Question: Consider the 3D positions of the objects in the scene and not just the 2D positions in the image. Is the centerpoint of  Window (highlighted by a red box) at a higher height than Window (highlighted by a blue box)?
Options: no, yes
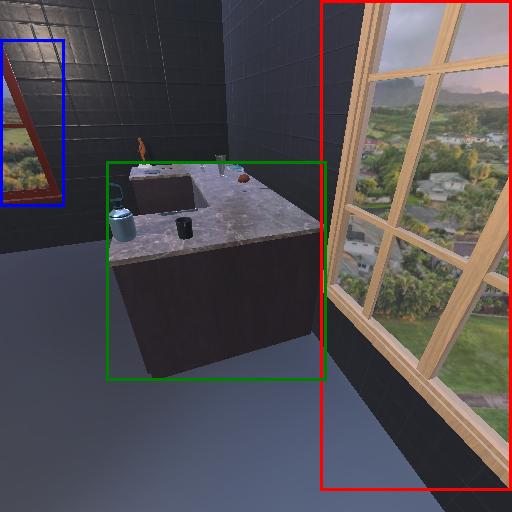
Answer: no